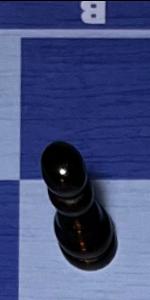
Label: Pawn_Black